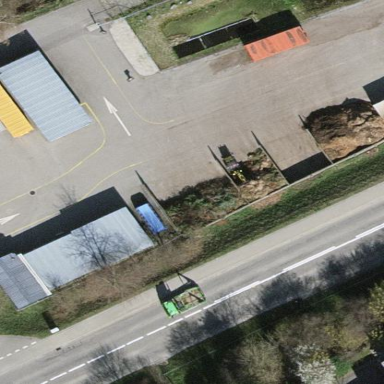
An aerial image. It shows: Recycling centre enclosed by fence.